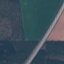
Land use / land cover: Highway